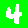
Digit: 4